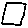
Label: square